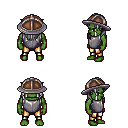
a pixel art fantasy rpg character, male body template, orc, green skin, steel chest armor, gold greaves, white long hairstyle, chain helm, four views (front, back, left, right), 2x2 character sprite sheet, small pixel art, hard edges, no anti-aliasing